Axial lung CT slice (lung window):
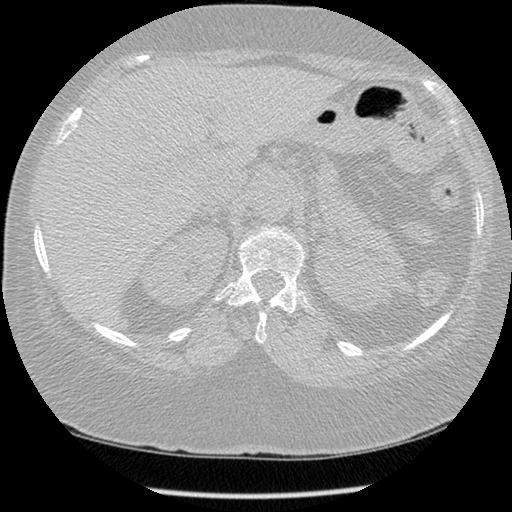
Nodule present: no